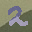
Label: 2